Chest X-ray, AP view. Patient: 19 years old, sex F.
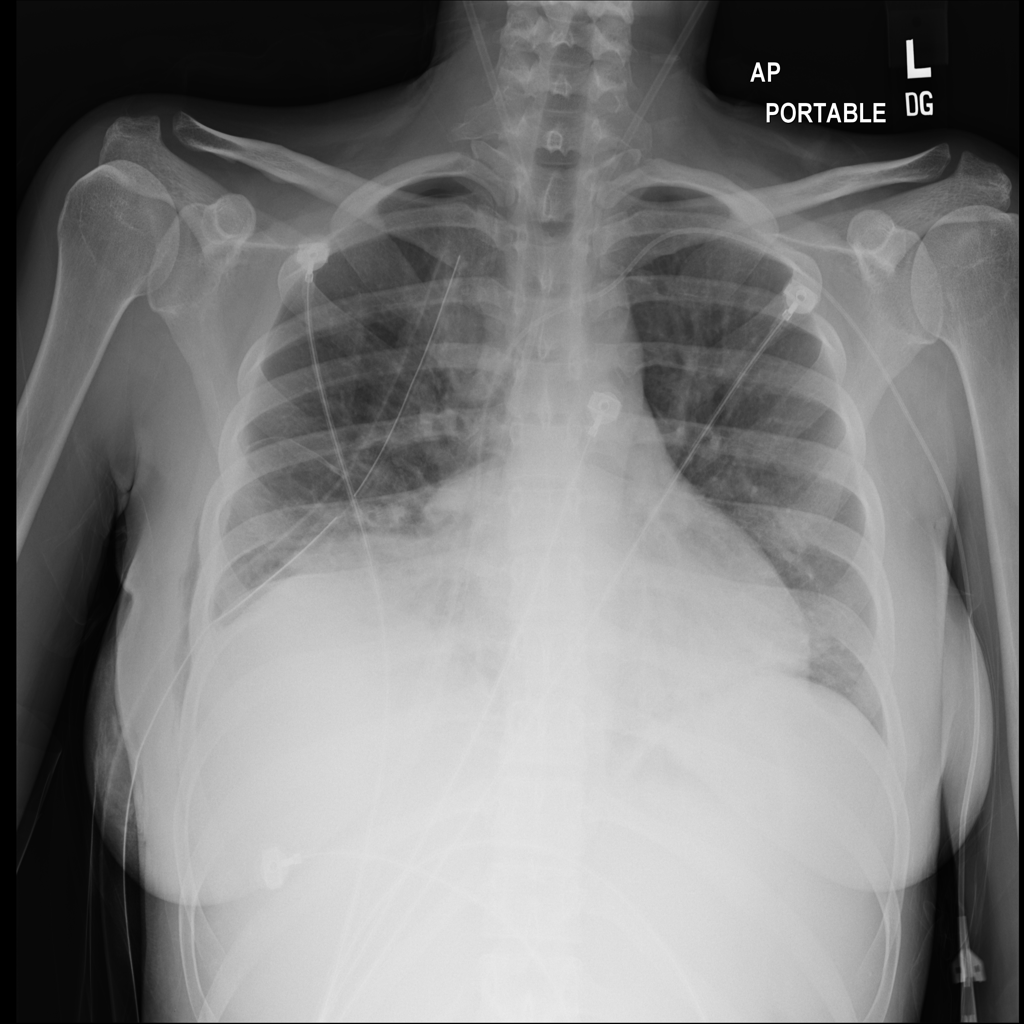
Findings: Atelectasis, Emphysema